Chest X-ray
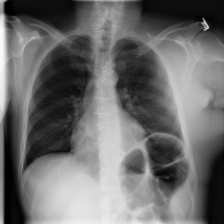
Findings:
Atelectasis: negative
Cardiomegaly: negative
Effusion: negative
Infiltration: negative
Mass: negative
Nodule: negative
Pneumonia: negative
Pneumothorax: negative
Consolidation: negative
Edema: negative
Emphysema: negative
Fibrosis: negative
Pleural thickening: negative
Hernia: negative